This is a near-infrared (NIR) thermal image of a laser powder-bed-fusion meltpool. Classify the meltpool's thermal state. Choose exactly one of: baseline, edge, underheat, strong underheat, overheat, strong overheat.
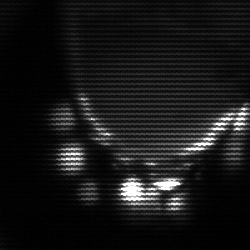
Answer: baseline